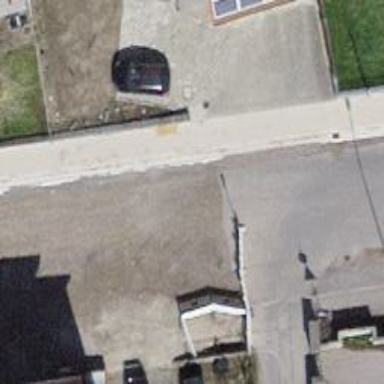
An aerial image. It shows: Secondary road with asphalt surface and separate sidewalk.